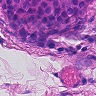
Metastatic tissue present: yes